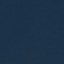
Land use / land cover class: SeaLake